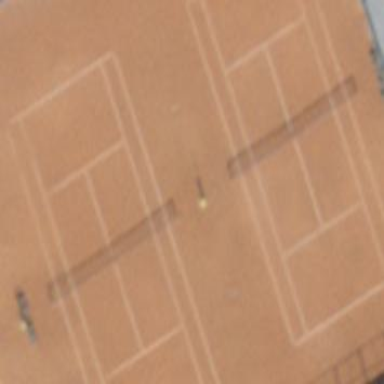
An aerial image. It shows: Sand tennis court on pitch for leisure land.